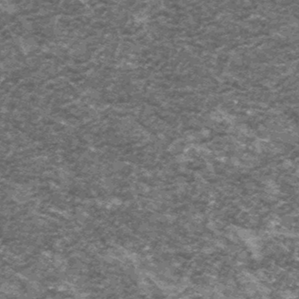
Label: frost